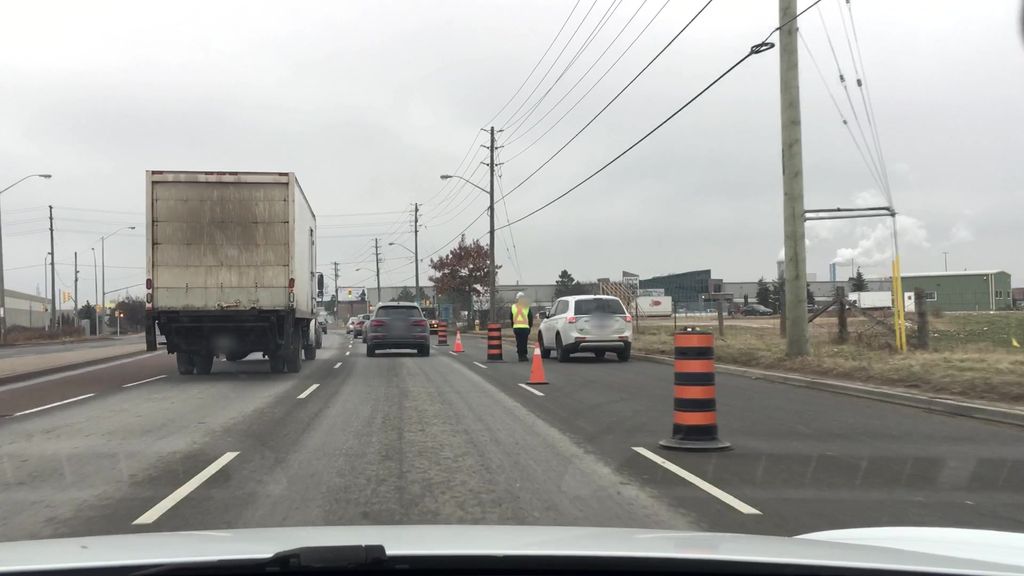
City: toronto